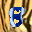
Label: 8